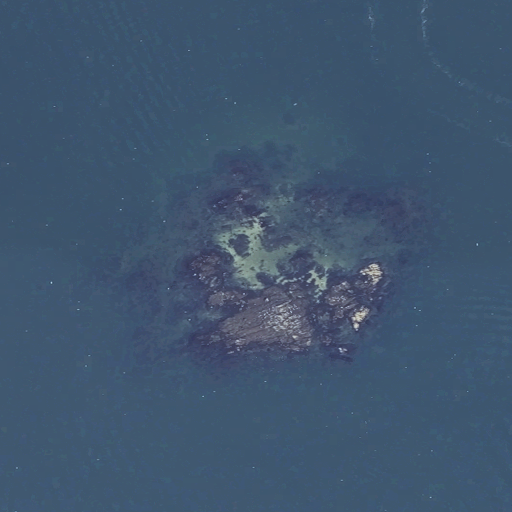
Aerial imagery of bar in Maine named Long Ledge containing only open water